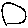
Label: circle